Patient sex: F
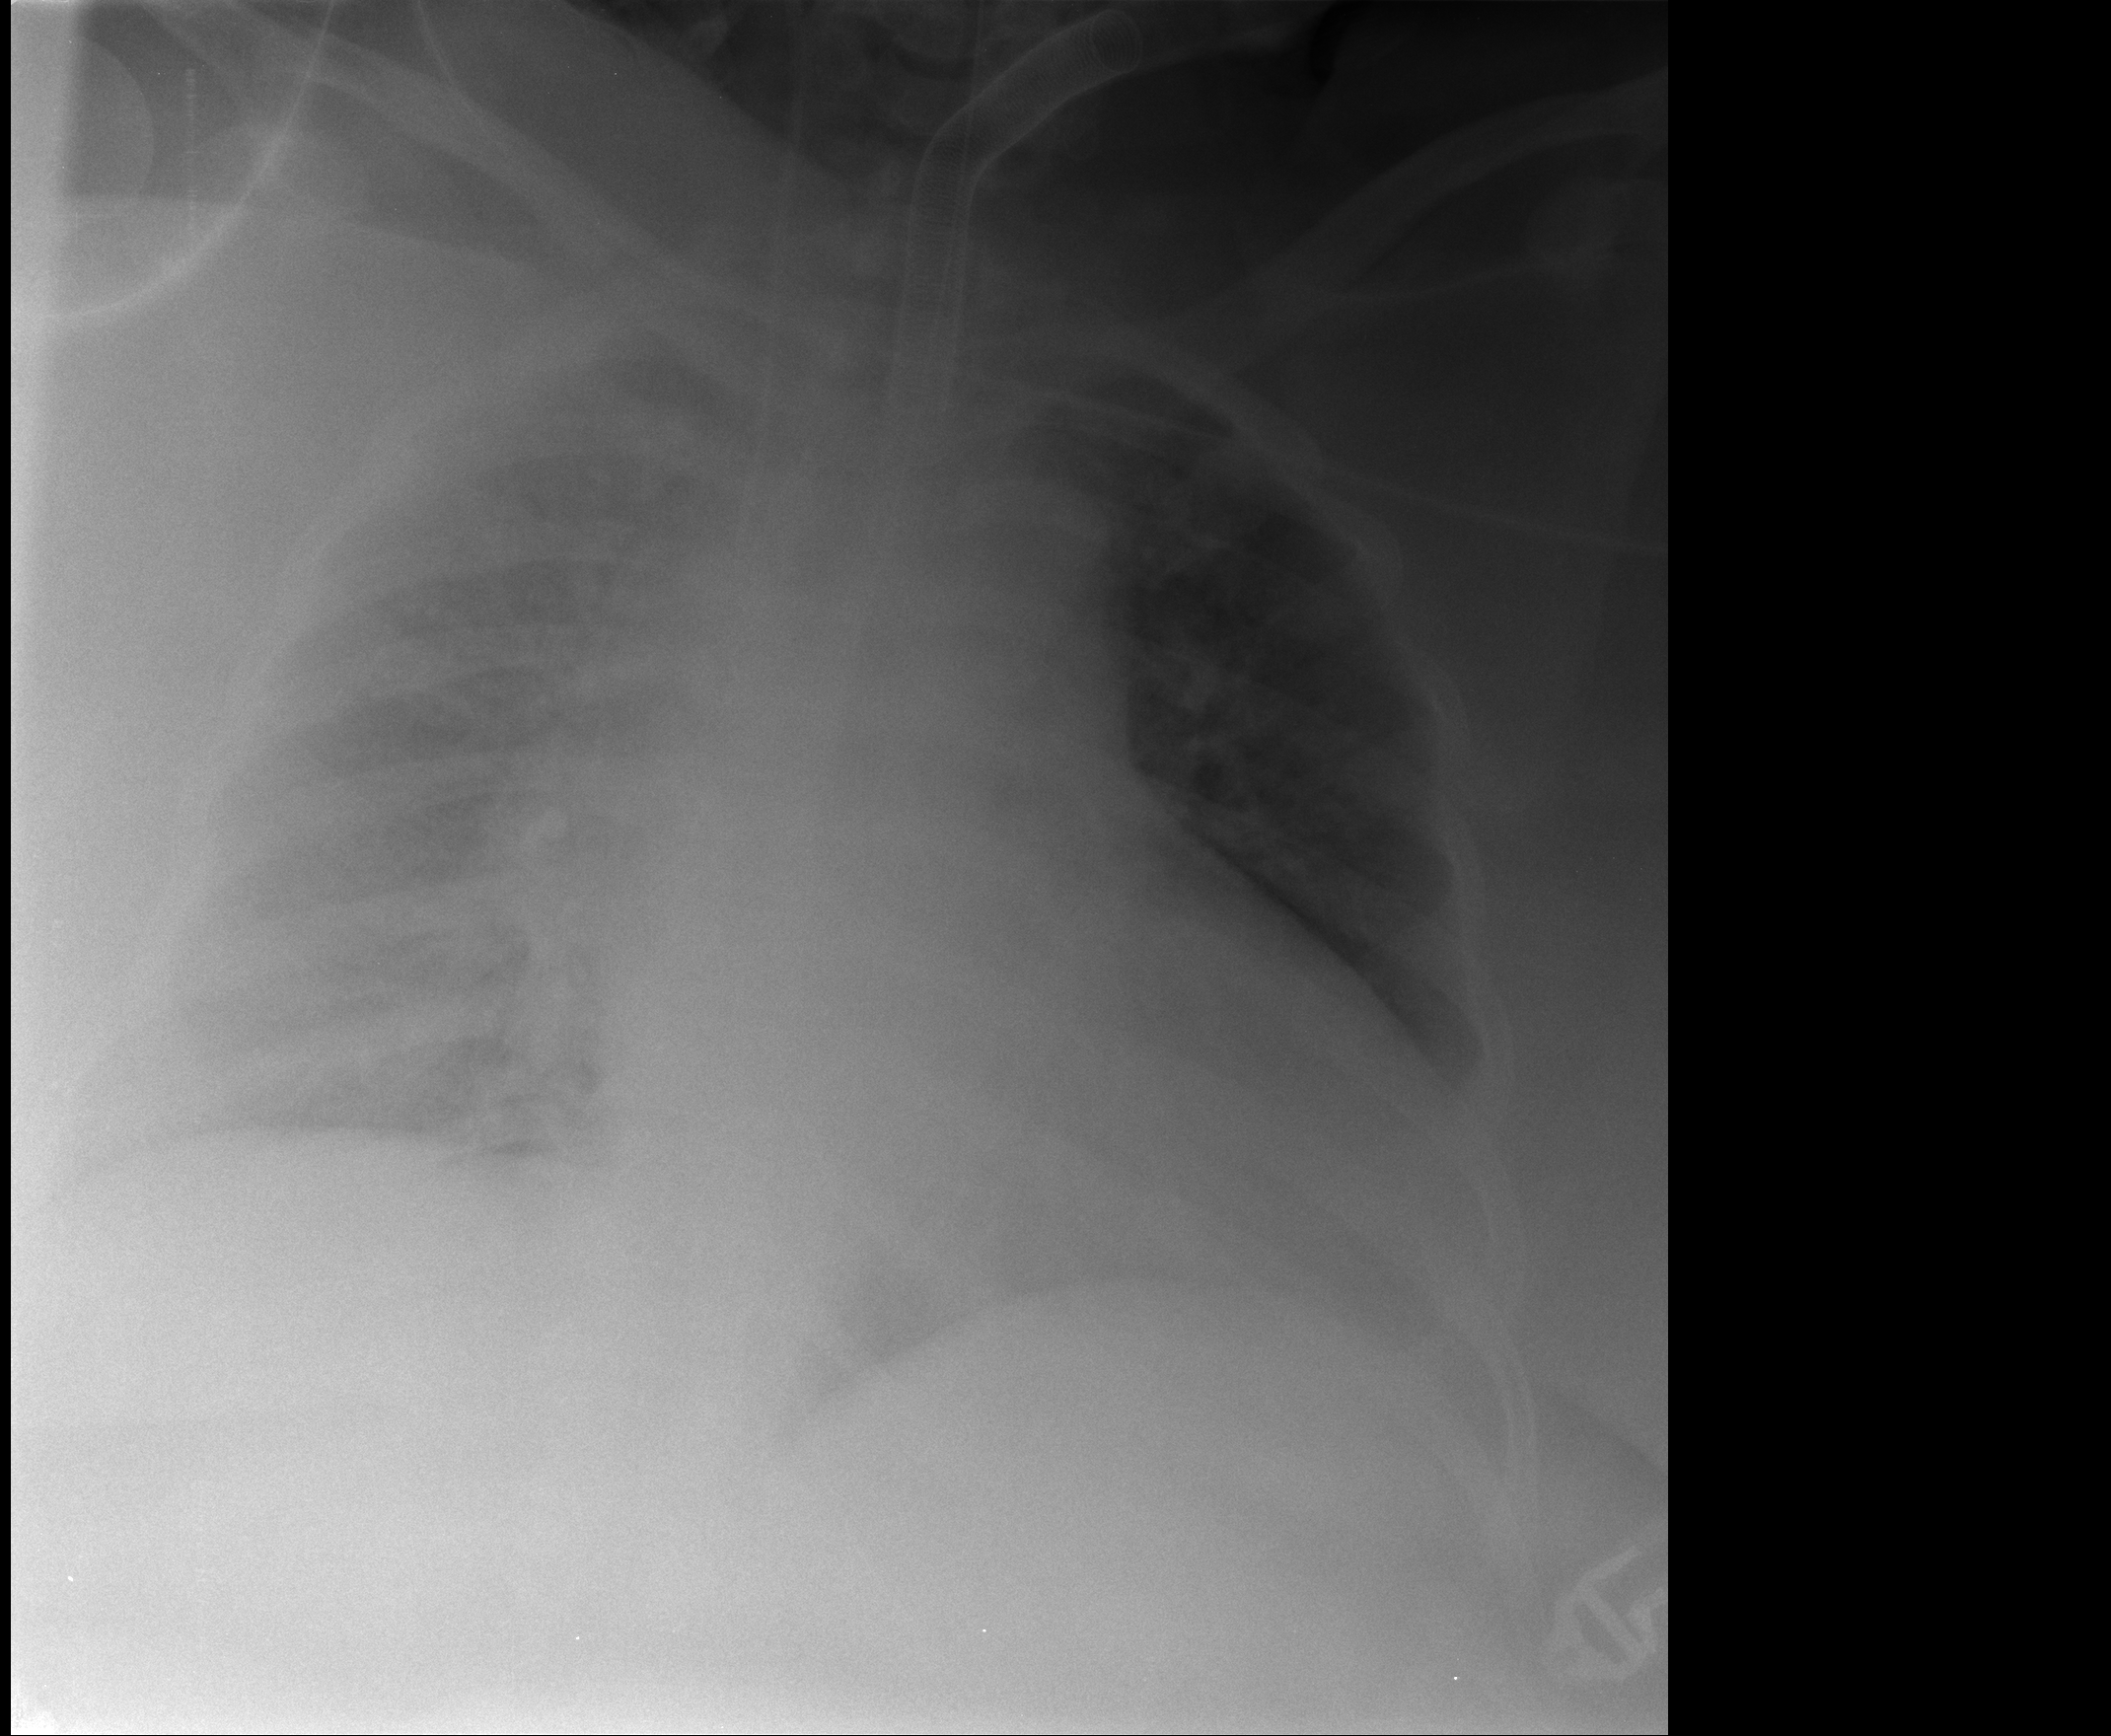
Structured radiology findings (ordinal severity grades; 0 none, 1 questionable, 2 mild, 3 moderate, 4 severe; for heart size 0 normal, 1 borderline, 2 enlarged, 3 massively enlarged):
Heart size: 2
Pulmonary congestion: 2
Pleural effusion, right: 0
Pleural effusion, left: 2
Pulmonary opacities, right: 3
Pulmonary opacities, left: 0
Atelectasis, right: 2
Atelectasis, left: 2